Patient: sex F, age 58
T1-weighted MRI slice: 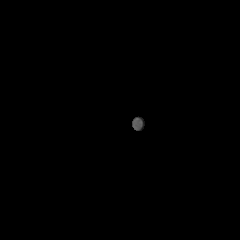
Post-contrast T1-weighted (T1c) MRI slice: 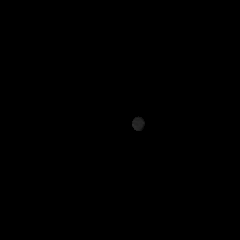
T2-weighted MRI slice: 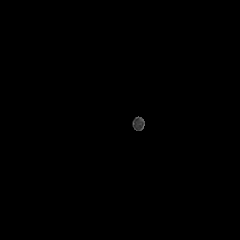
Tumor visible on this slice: no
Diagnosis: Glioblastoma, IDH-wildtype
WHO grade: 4